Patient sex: F
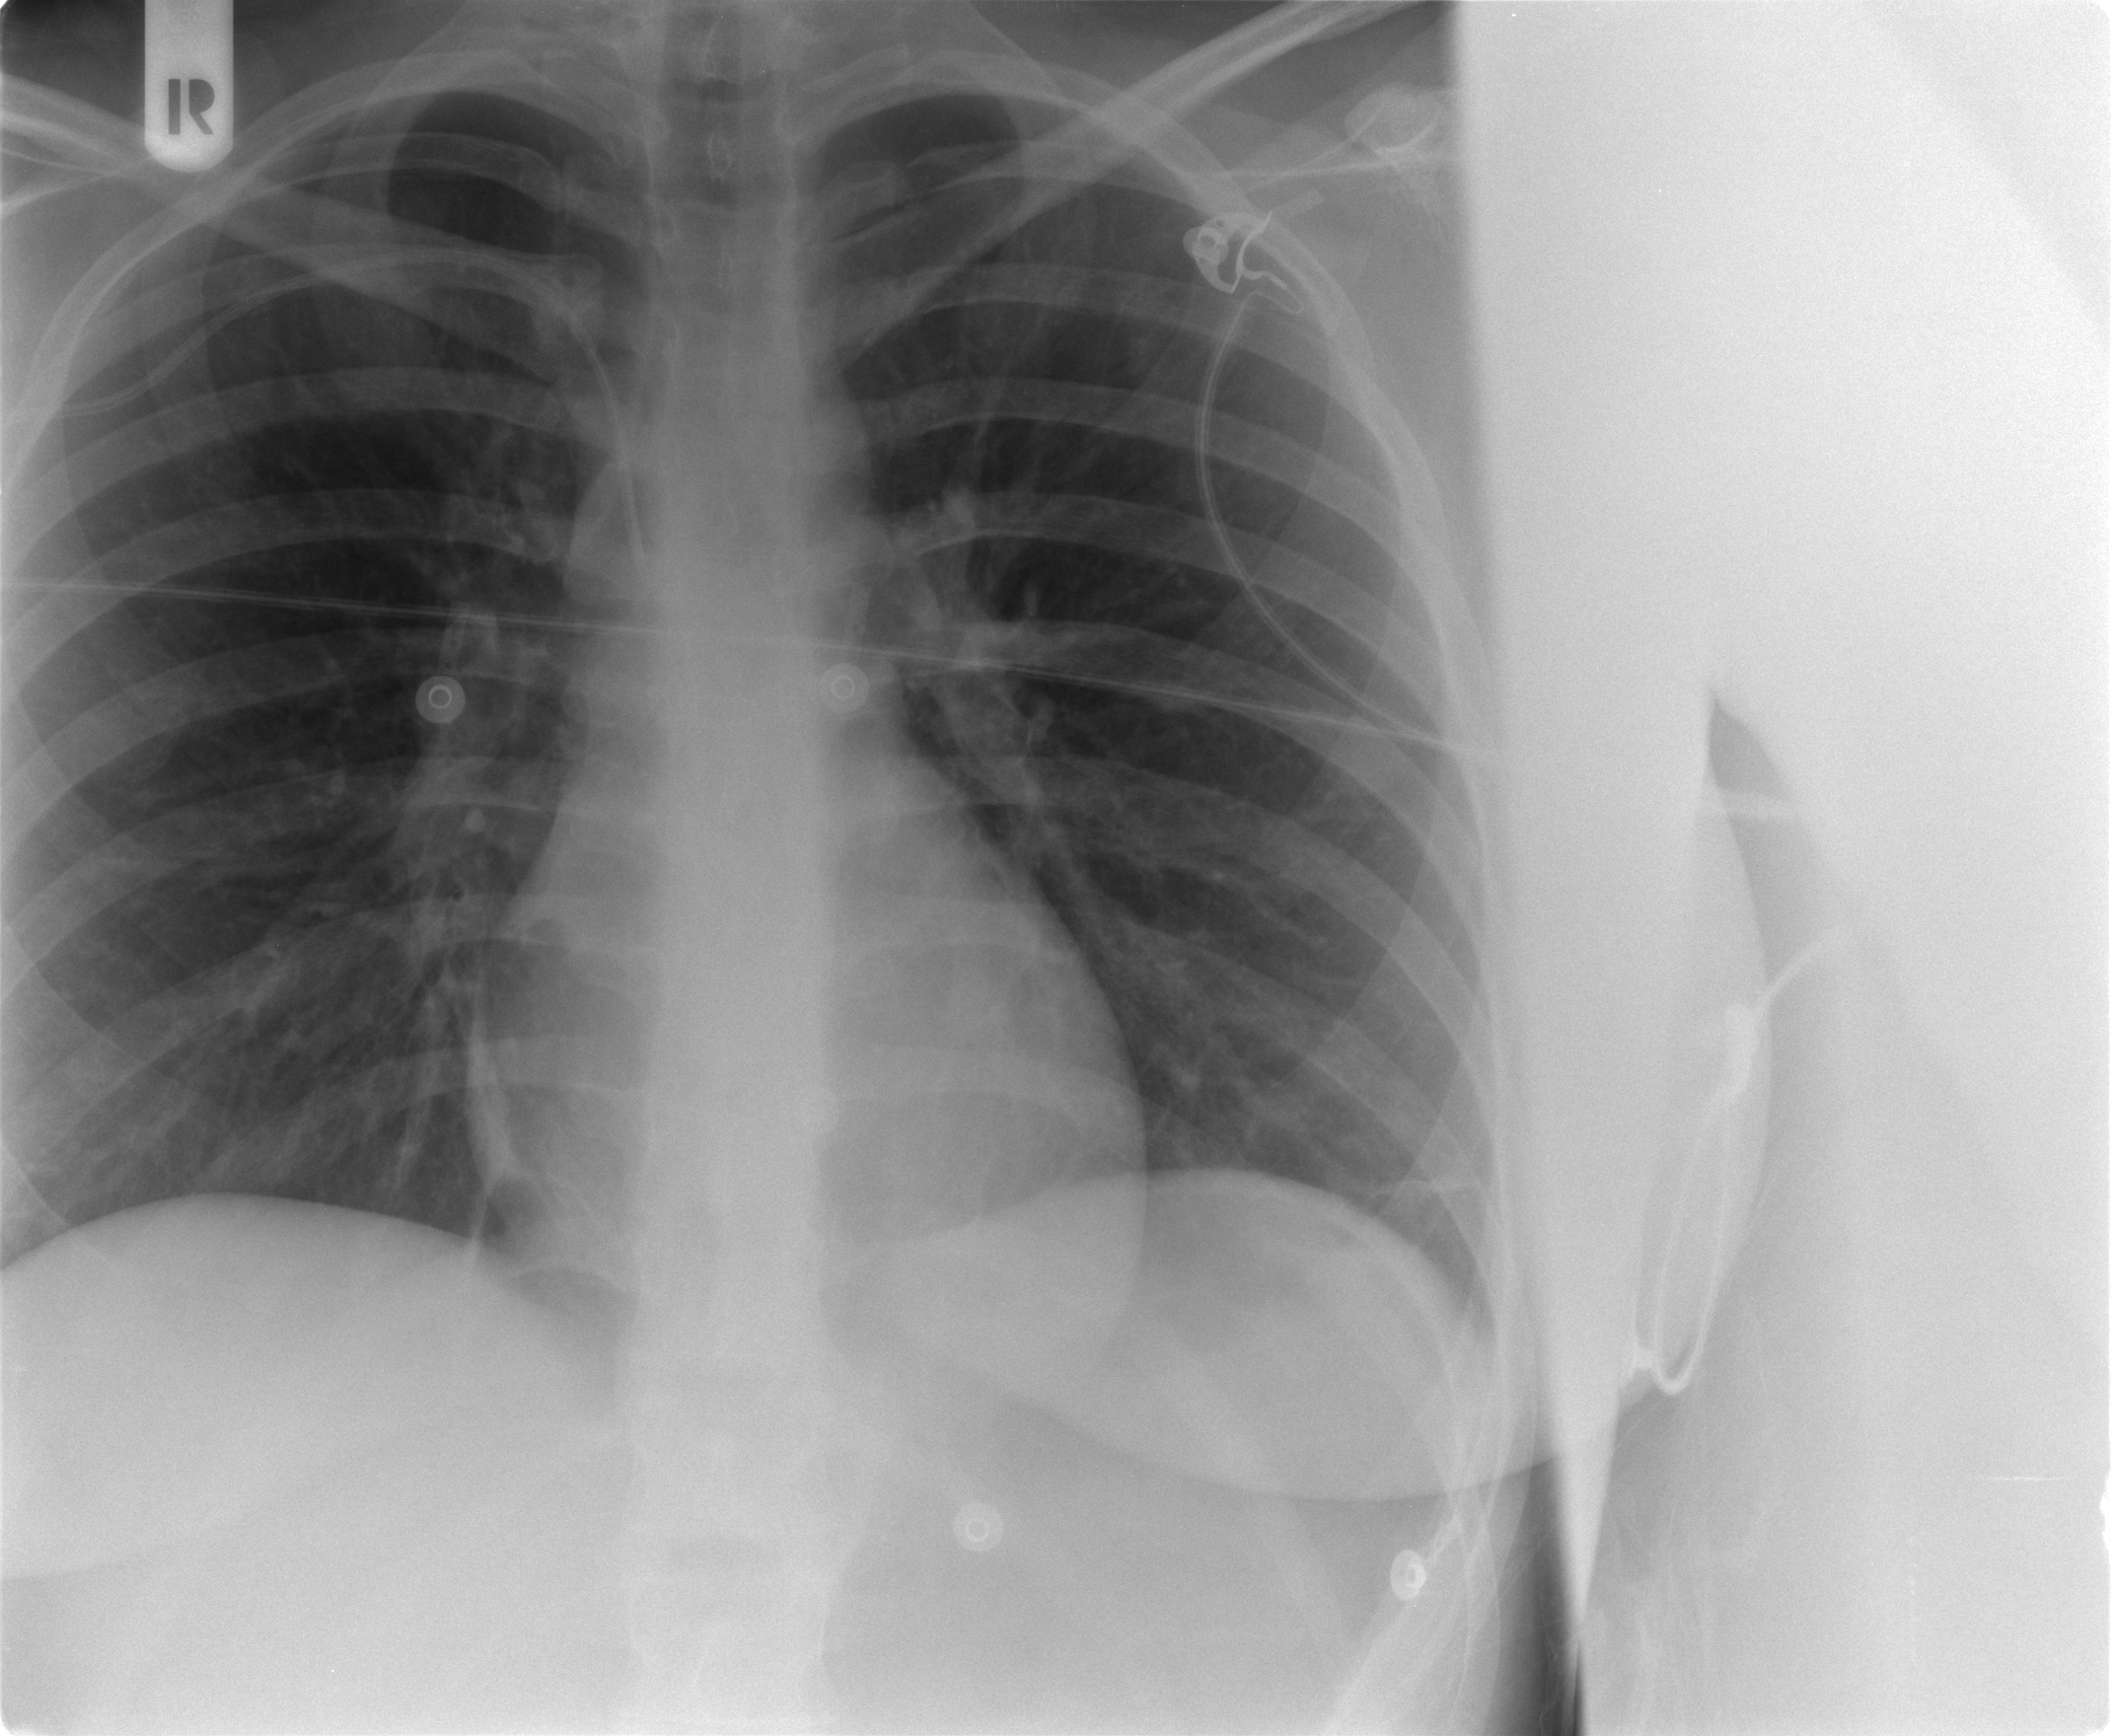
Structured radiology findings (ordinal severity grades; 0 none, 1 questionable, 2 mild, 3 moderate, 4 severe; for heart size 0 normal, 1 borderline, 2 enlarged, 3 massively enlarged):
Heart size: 0
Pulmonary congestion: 0
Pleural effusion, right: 0
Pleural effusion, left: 0
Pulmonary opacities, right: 0
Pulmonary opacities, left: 0
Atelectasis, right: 0
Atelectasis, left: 2